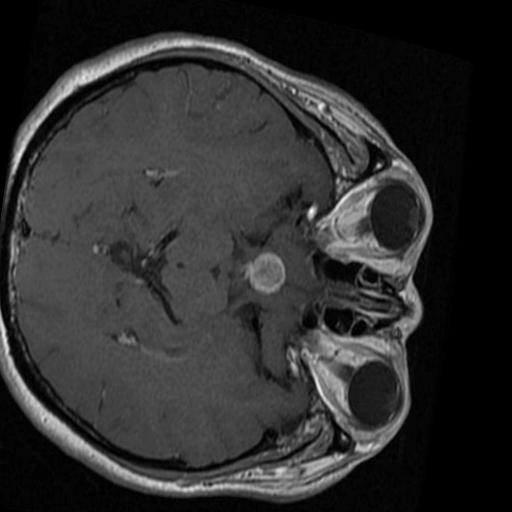
Label: brain_tumor